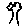
Label: tree